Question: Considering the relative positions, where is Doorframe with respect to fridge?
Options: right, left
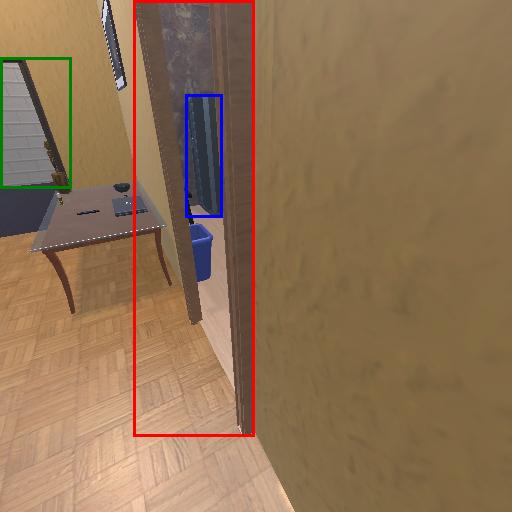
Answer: right